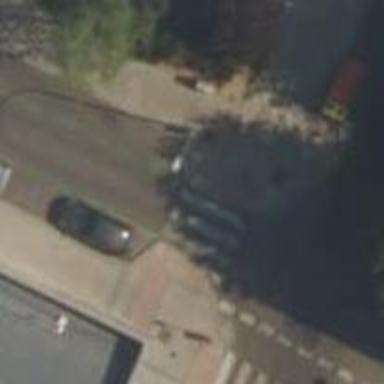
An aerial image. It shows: Uncontrolled zebra crossing on the road.